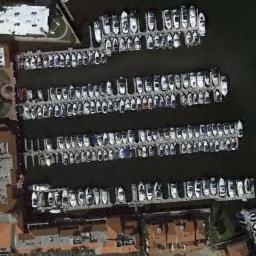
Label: harbor